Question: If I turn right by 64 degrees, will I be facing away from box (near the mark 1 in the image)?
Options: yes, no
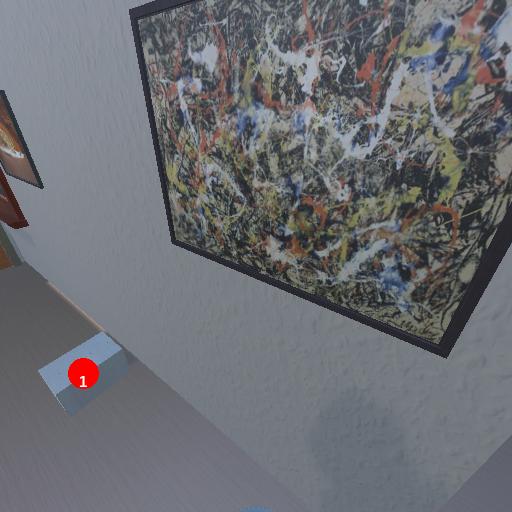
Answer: yes